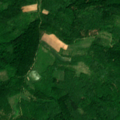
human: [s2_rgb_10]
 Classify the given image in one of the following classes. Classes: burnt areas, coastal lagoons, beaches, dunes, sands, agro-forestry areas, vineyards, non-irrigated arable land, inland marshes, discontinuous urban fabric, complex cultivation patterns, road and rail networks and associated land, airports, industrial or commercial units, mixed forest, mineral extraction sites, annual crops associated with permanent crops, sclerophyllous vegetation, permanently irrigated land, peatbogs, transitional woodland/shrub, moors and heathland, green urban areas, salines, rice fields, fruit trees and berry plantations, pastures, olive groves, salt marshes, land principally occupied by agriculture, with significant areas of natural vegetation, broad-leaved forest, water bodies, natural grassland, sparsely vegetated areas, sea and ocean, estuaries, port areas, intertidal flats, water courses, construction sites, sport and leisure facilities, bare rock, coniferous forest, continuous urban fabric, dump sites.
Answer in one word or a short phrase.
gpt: pastures, land principally occupied by agriculture, with significant areas of natural vegetation, broad-leaved forest